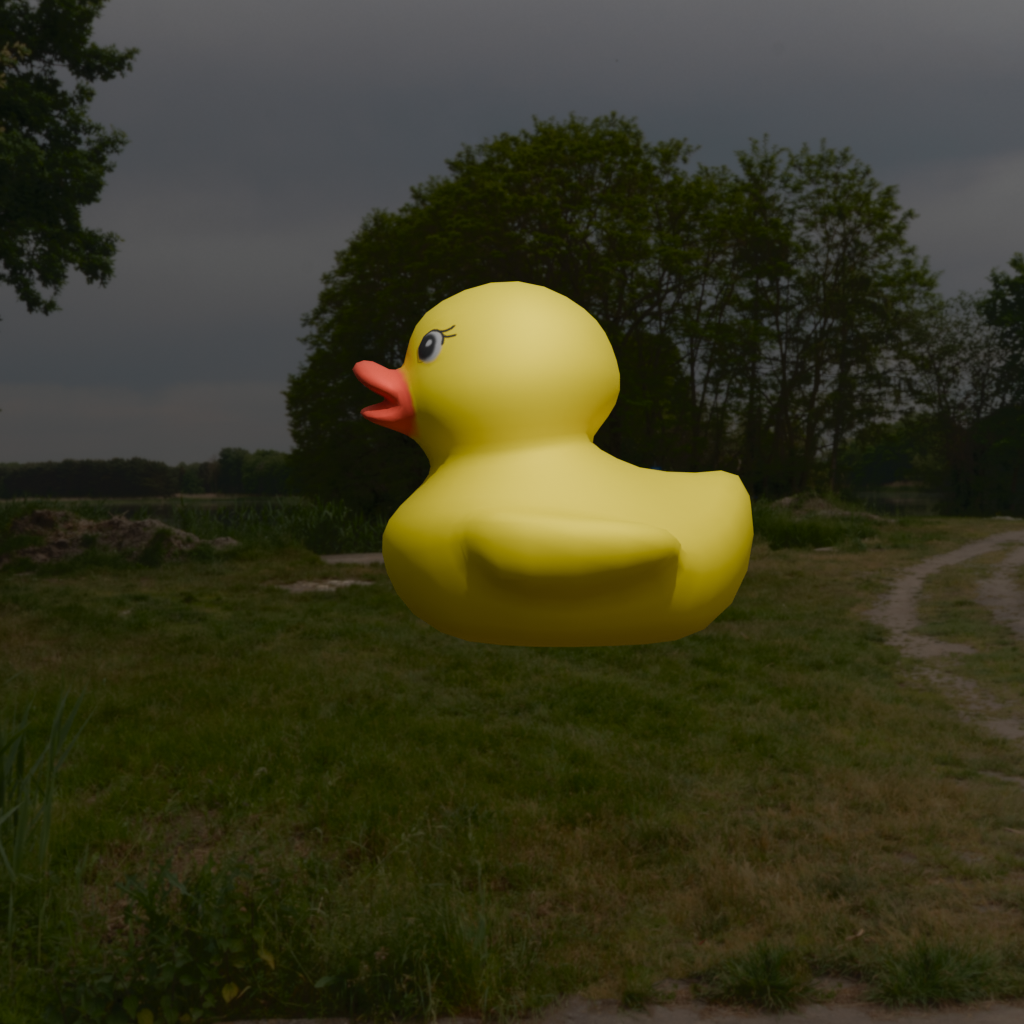
an image of a yellow rubber duck seen from <left> in a lakeside with a cloudy sky surrounded by greenery and dirt paths.